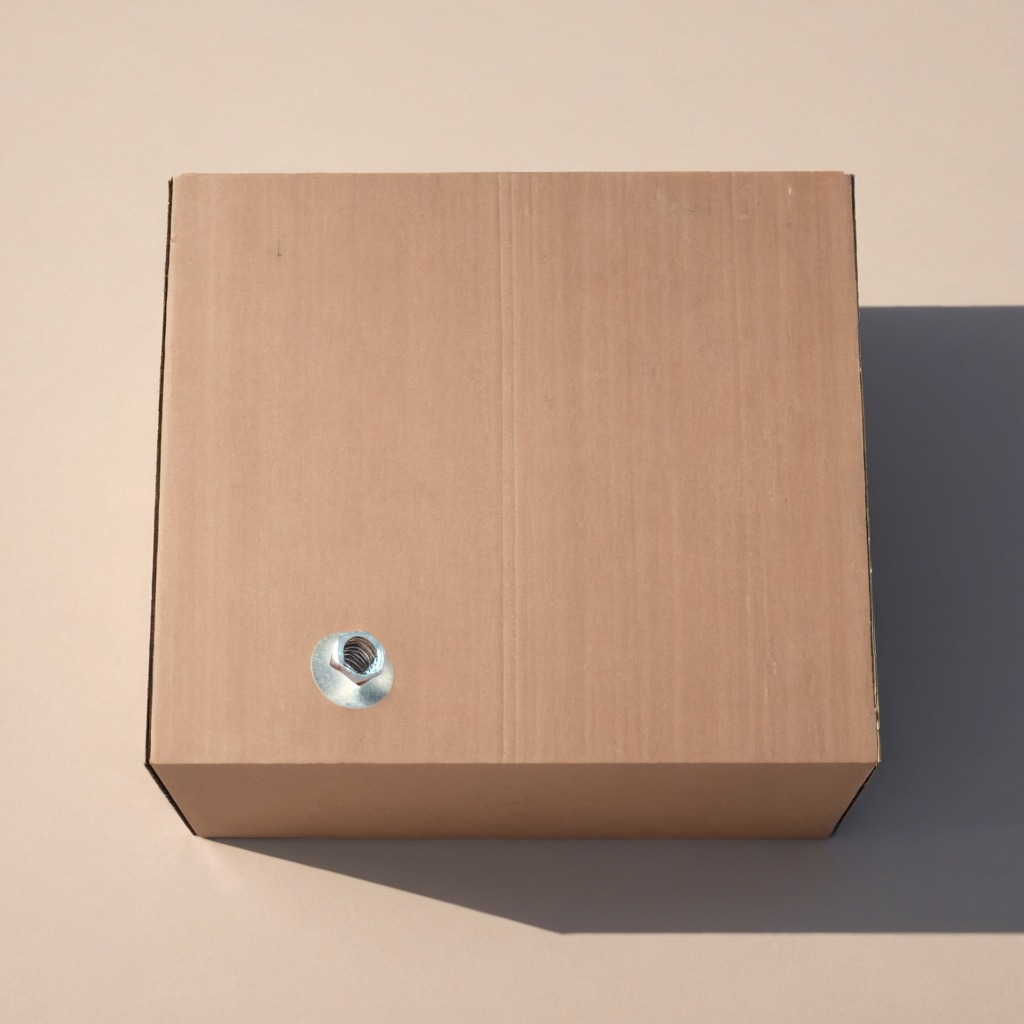
A metal nut is lying on a clean dry cardboard box surface in an outdoor workshop during daytime bright natural light soft shadows slightly creased but